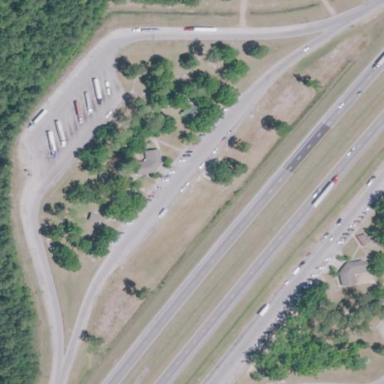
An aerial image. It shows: Rest area along the road.